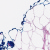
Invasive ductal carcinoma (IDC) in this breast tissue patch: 0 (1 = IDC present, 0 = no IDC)